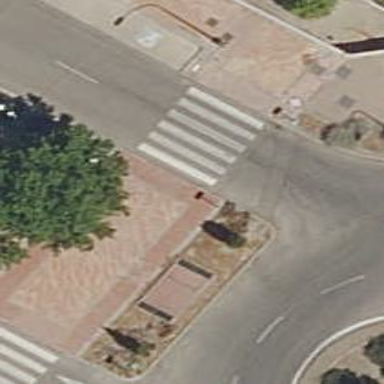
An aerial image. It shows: Uncontrolled road crossing.